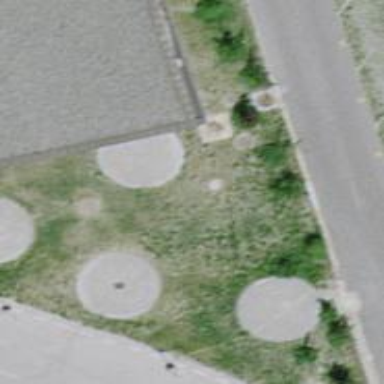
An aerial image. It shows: Picnic table located in leisure land area.